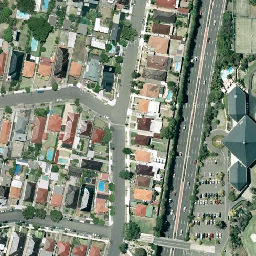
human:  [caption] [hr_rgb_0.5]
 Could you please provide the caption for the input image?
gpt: The land was divided by two grey streets, with three grey houses beside the broad streets.

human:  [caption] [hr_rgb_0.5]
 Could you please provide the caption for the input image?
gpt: Two gray roads separated the land, and there were three gray houses along the wide road.

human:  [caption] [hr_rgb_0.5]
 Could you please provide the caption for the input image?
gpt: Two gray roads divided the ground, and there were three gray houses beside the wide road.

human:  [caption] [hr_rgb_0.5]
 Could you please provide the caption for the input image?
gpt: There are two roads in this picture.

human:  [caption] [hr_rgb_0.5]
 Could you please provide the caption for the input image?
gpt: This painting has two paths.